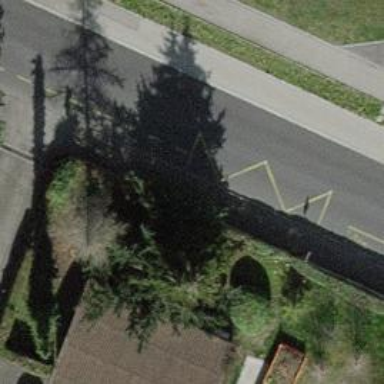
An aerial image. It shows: Asphalt sidewalk leading to platform for public transport.